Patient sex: M
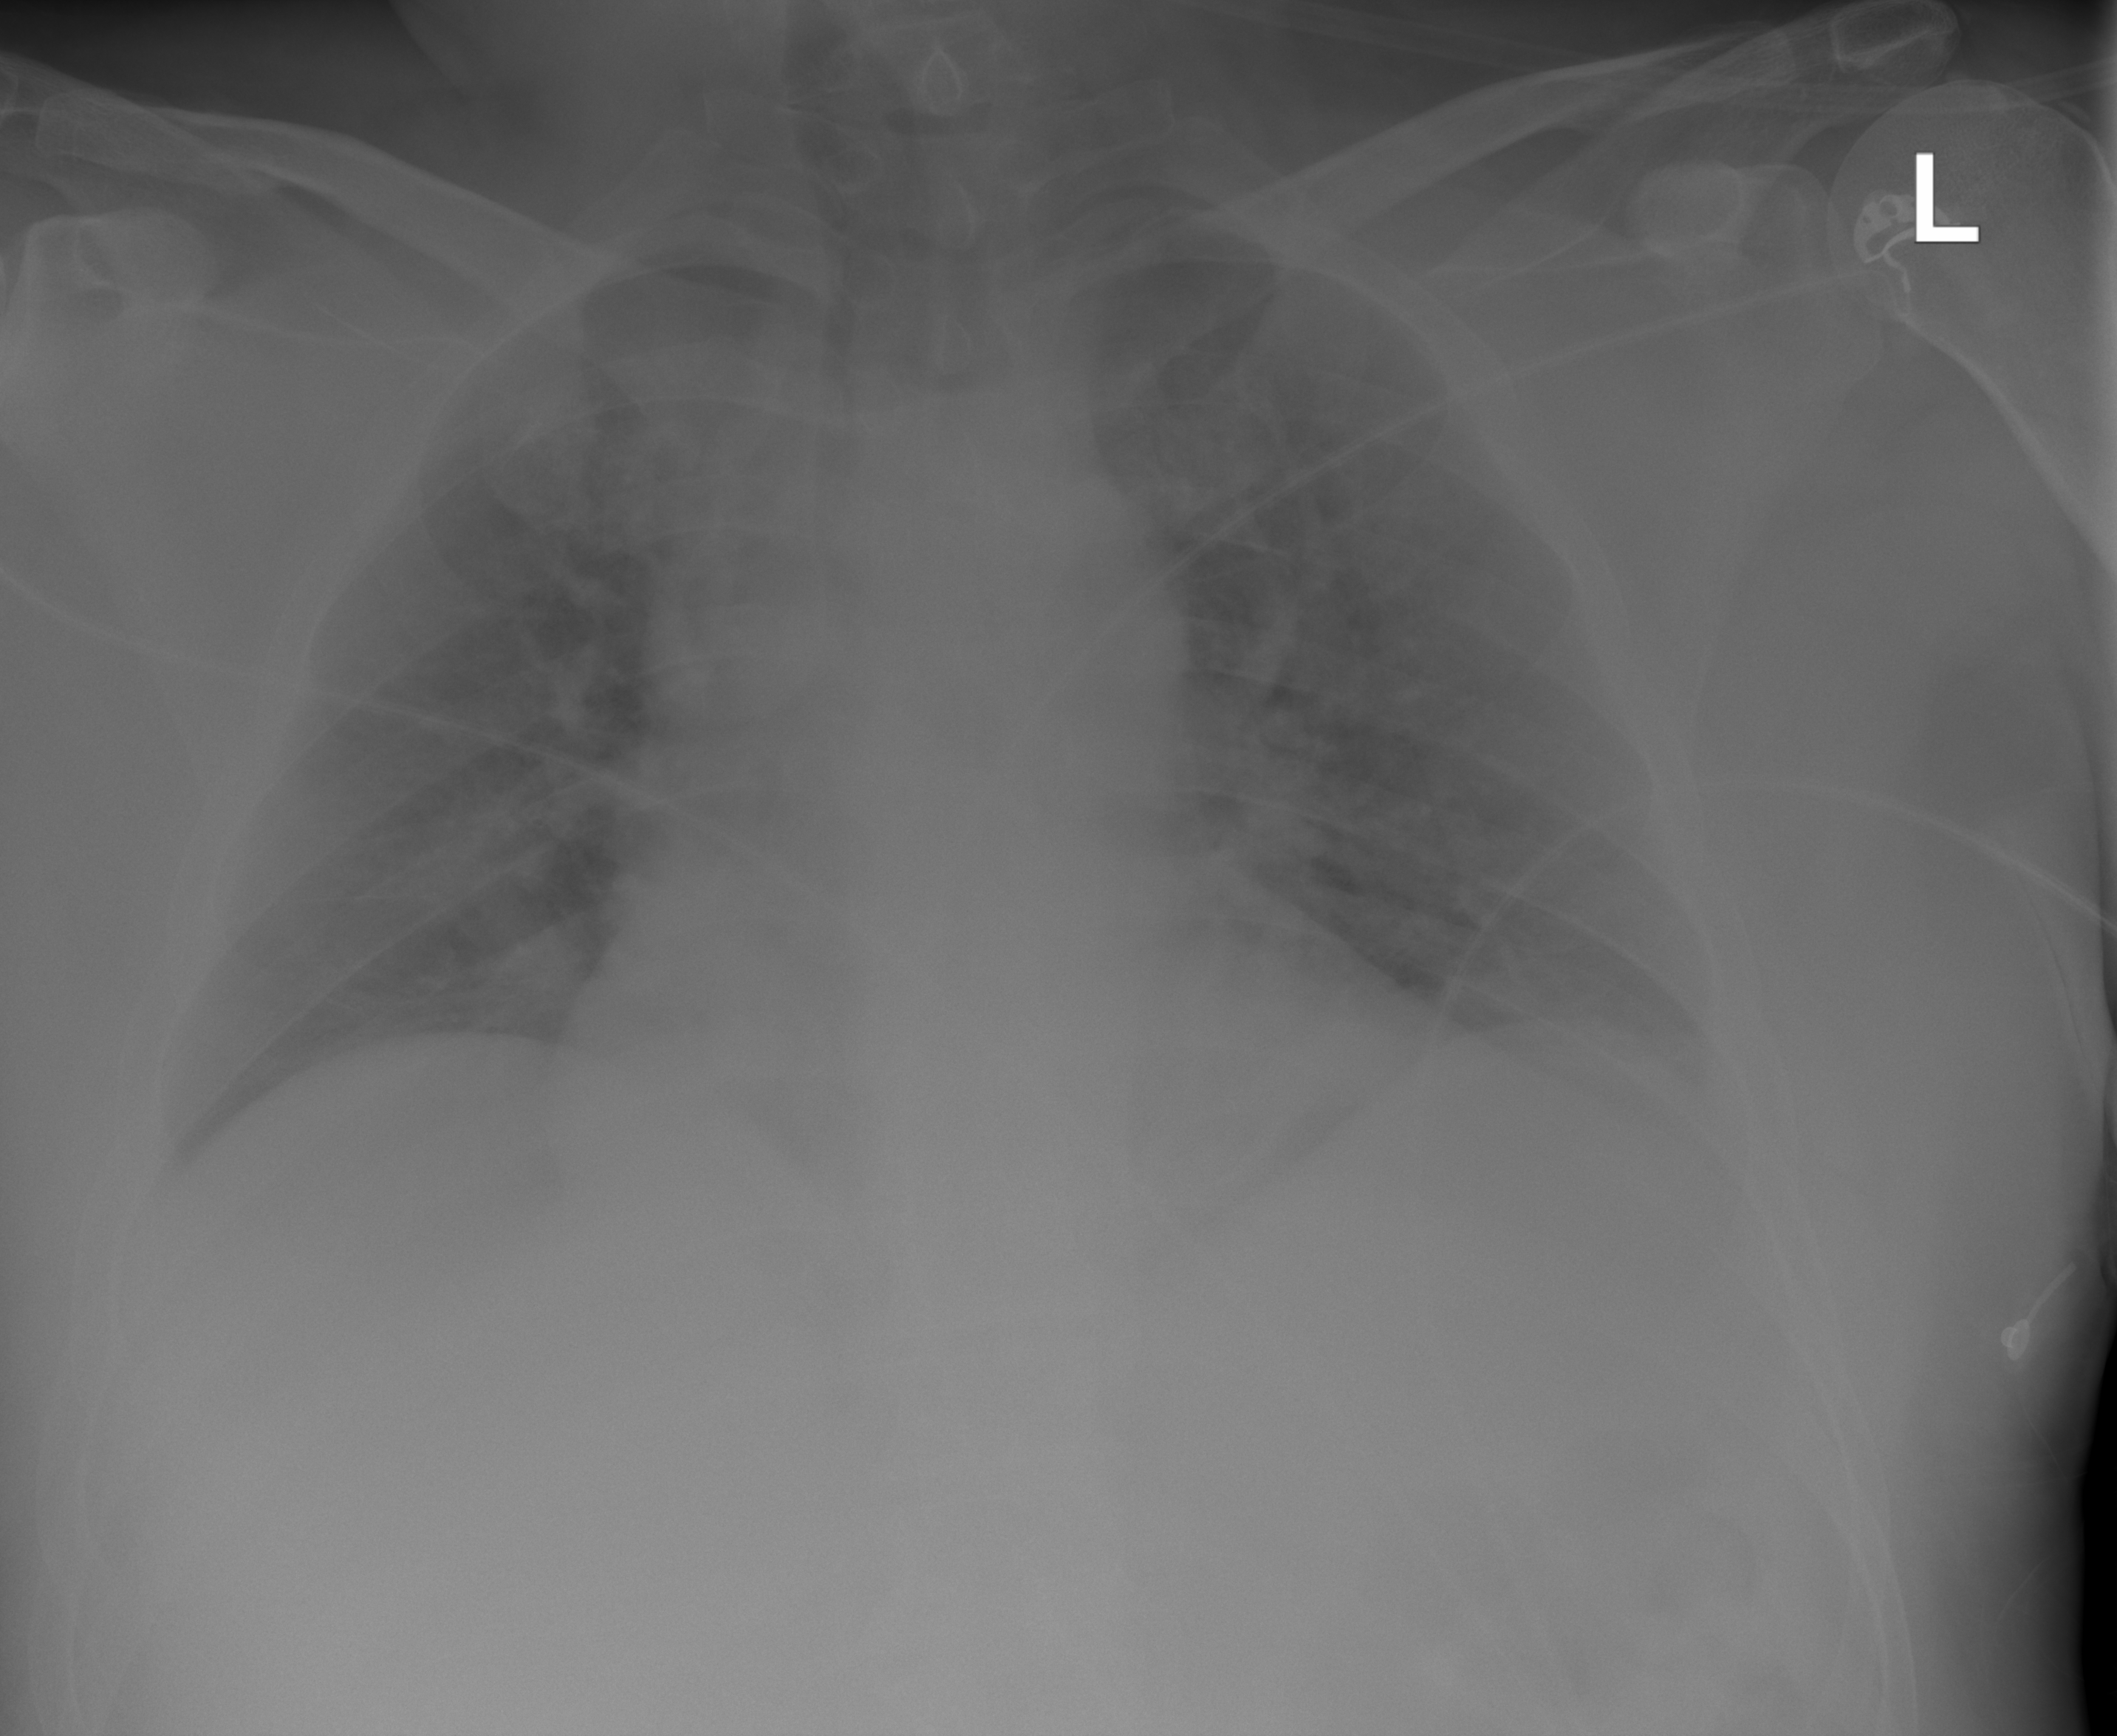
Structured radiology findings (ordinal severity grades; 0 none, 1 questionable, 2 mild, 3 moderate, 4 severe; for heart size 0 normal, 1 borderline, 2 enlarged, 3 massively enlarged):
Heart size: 2
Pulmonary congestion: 0
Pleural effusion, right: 0
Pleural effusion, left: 2
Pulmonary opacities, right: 0
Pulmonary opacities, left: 0
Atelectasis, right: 0
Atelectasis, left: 0